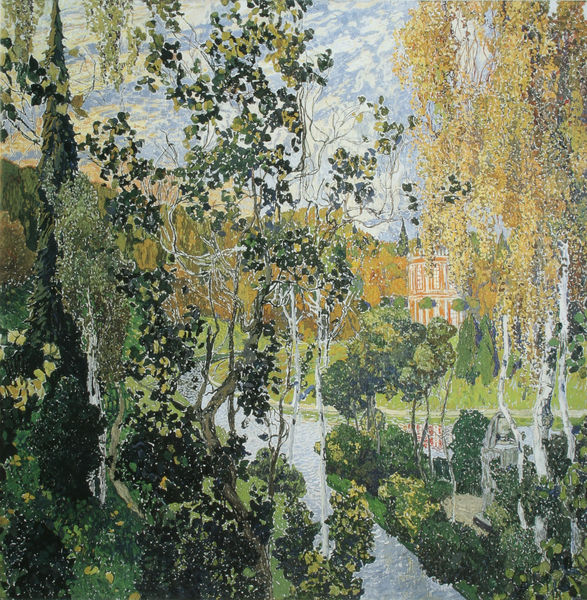
Titel: Landschaft (Pavlovsk)
Künstler: Aleksandr Golovin
Standort: Moskau
Institution: Tretjakov Galerie
Schlagwörter: baum, blau, blätter, gemälde, himmel, laub, wasser, weiß, wolken, bäume, fluss, gelb, grün, impressionismus, landschaft, teich, ufer, äste, braun, grau, hell, licht, orange, säulen, blick, gebäude, gras, haus, park, rot, schloss, weg, wiese, malerei, architektur, spiegel, ast, bach, baumstamm, birke, birken, flusslauf, hügel, natur, spiegelung, weide, zweige, büsche, gewässer, sträucher, insel, blatt, pflanzen, wald, turm, garten, sommer, biegung, fassade, pointilismus, modern, farbe, impressionistisch, monet, manet, striche, punkte, hängen, burg, gemalt, münchen, wasseroberfläche, zypresse, flusslandschaft, punkt, fichte, nadelbaum, tanne, efeu, märchen, sisley, signac, pavillon, beere, verdeckt, buche, englischer garten, details, neuschwanstein, blattgrün, cesanne, uder, wsserturm, czesanne, neuschwanenstein, dornröschen, blä#tter, cesane, czesane, hemälde, insel+